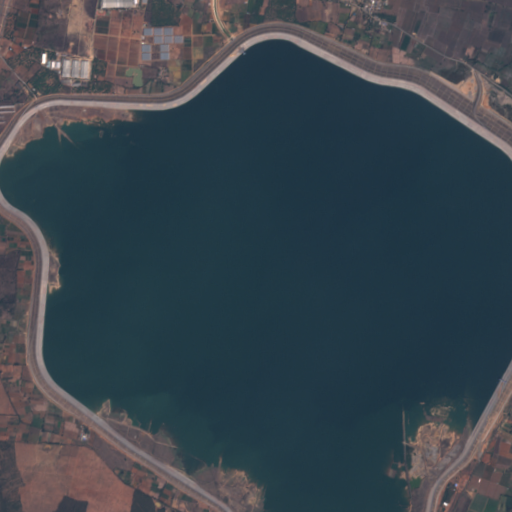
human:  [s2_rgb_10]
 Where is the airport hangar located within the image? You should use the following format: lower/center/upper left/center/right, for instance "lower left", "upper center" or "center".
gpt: The airport hangar is located in the lower right of the image.
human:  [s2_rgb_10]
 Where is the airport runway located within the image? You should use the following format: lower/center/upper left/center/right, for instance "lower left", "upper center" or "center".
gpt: The airport runway is located in the lower right of the image.
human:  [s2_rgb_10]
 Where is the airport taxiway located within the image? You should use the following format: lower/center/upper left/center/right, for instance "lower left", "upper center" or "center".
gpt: The airport taxiway is located in the lower right of the image.
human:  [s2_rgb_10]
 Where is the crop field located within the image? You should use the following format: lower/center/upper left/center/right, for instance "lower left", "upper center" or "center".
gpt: There is no crop field in the image.